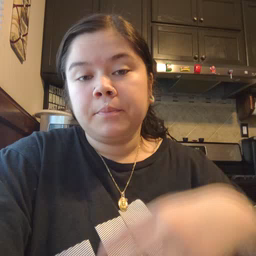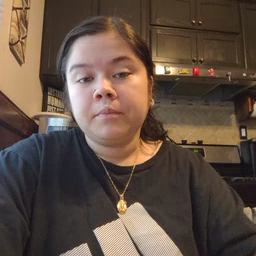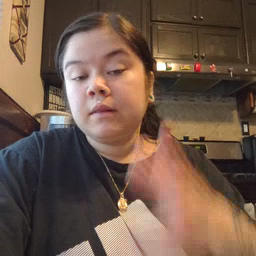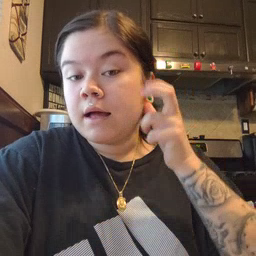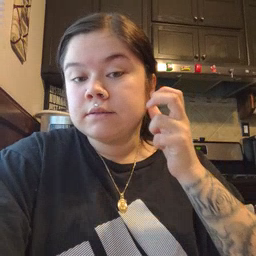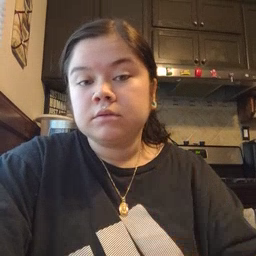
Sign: listen